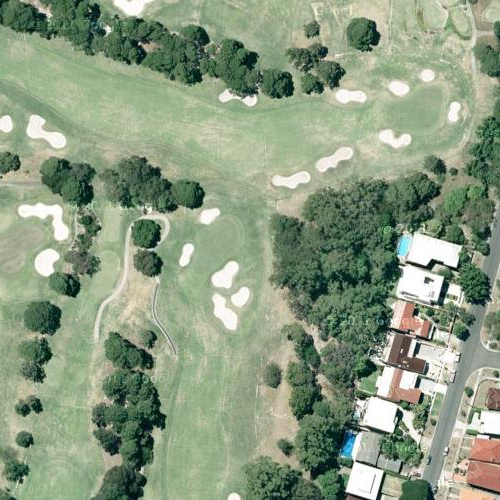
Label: sydney